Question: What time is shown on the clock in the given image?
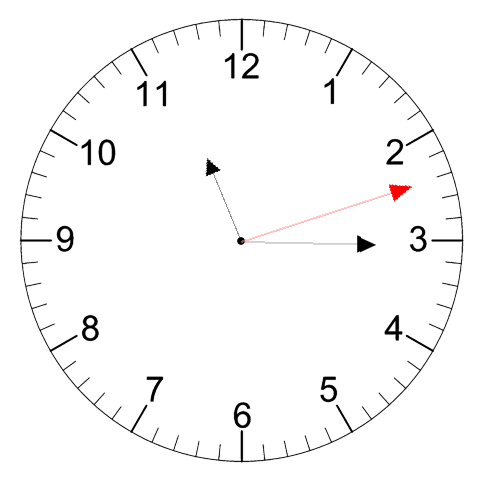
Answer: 11:15:12